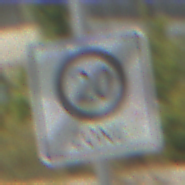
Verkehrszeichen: EndeZone20
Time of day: Midday
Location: Outdoor (Suburban)
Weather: PartlyCloudy
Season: Summer
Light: Natural